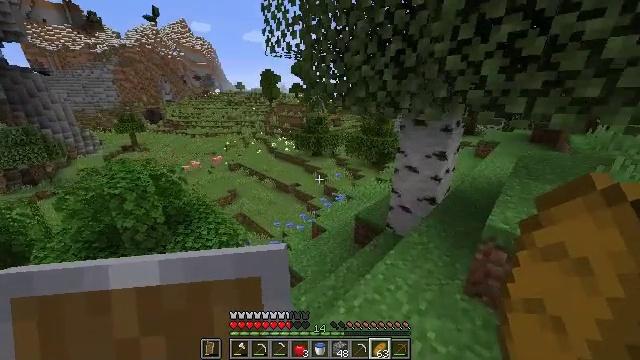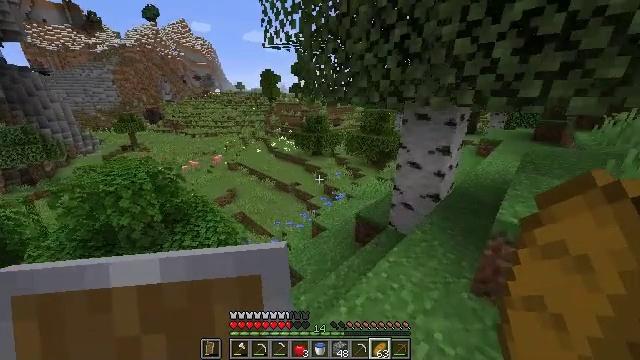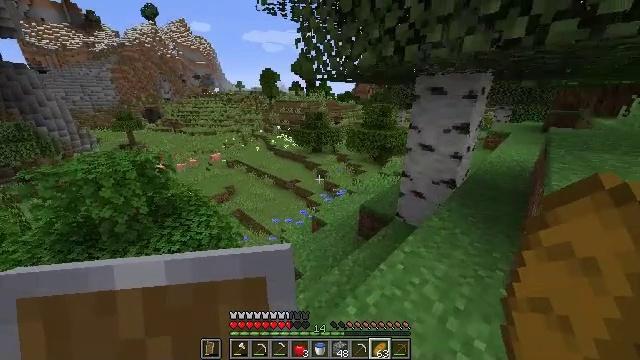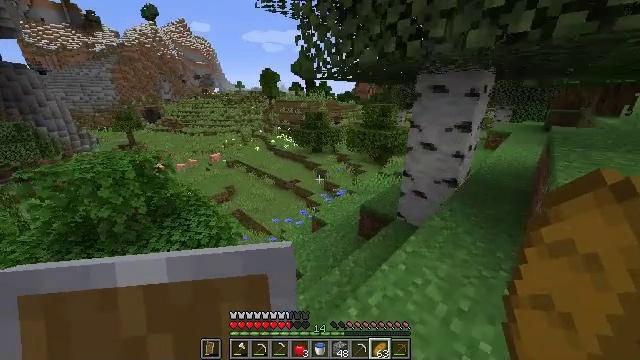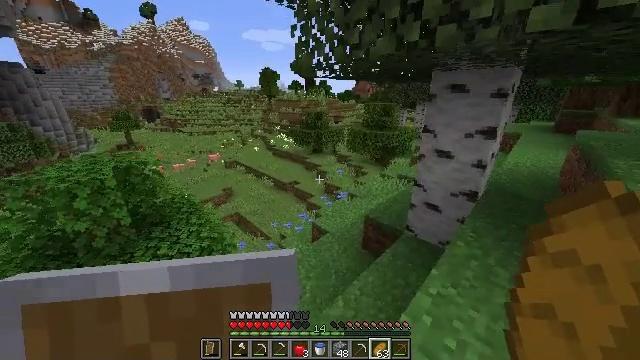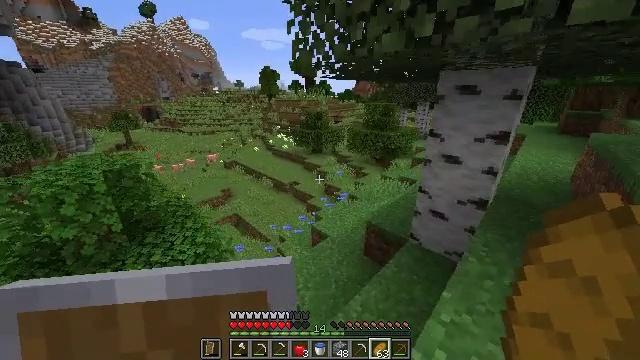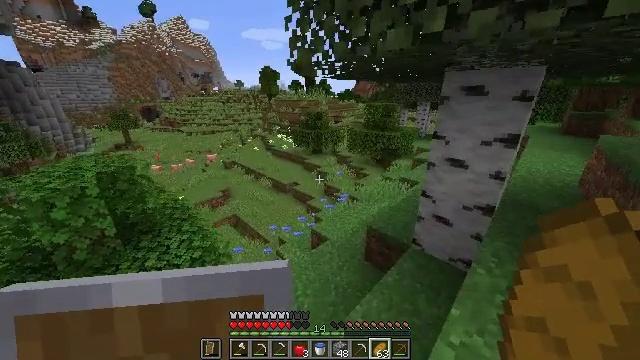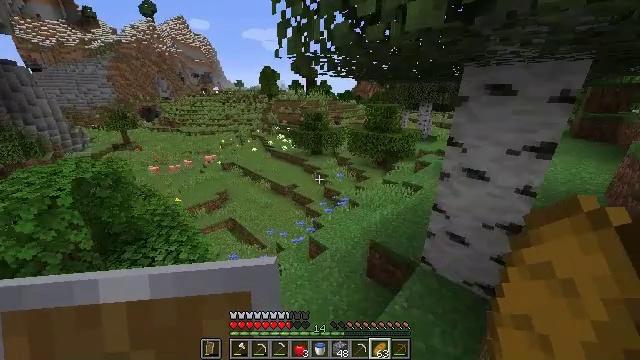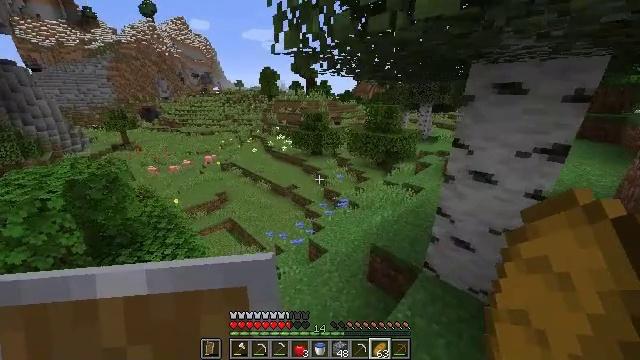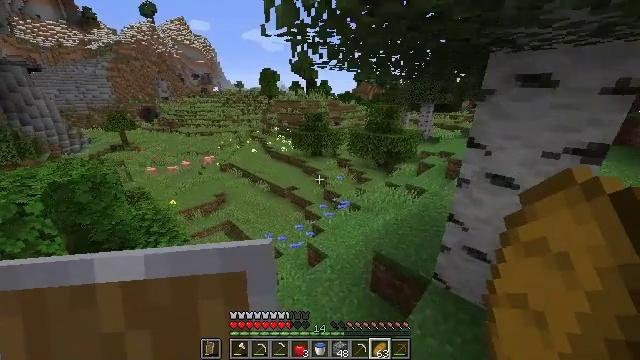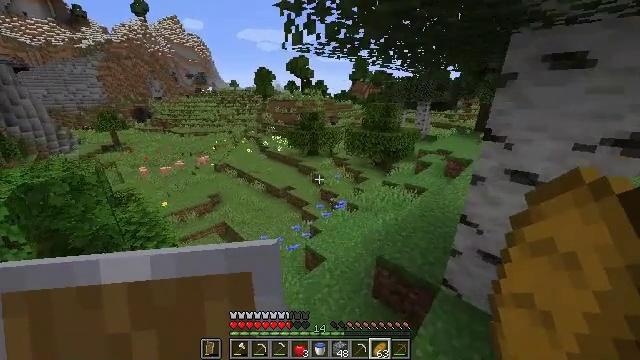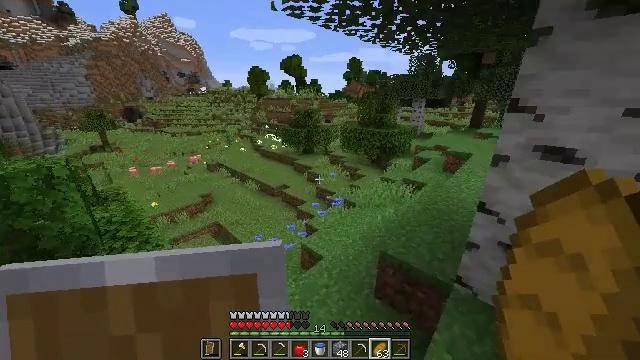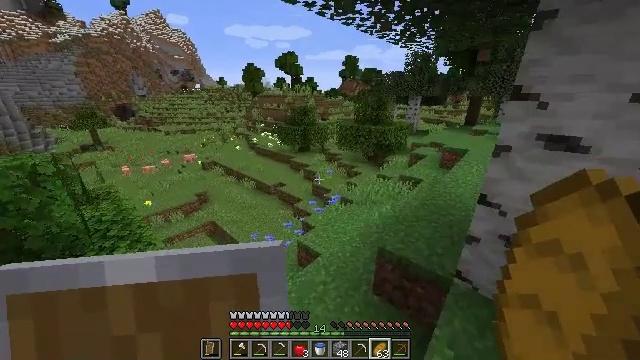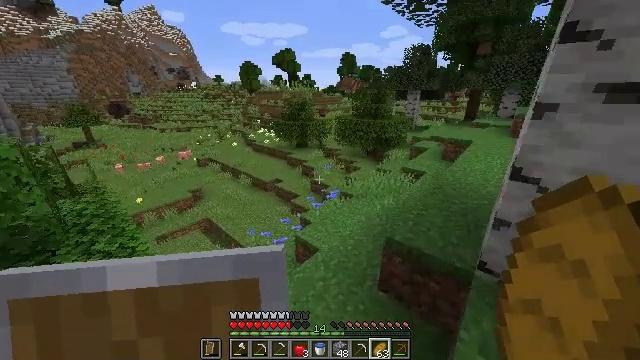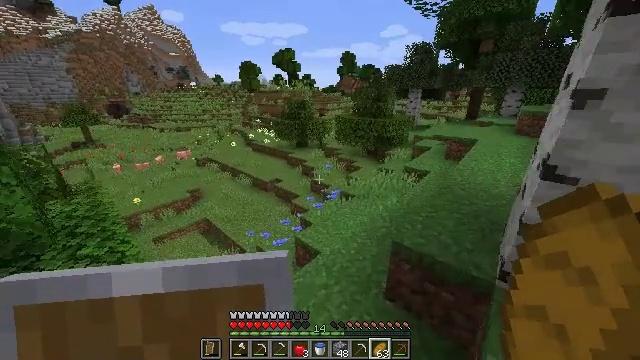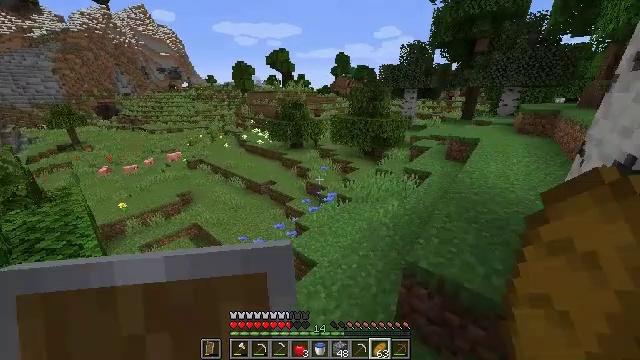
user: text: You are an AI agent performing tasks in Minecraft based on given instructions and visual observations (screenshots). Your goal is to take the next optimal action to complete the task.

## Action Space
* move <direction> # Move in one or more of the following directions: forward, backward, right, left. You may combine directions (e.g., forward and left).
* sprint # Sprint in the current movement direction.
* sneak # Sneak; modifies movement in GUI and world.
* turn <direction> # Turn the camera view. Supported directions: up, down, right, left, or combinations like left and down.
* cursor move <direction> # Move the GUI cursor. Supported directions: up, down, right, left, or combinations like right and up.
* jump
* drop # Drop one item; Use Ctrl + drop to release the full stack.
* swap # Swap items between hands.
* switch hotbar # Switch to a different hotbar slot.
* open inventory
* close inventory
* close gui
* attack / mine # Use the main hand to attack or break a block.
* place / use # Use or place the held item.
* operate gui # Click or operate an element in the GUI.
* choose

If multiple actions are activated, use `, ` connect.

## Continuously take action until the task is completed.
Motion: motion action
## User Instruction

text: Collect a hay block for crafting.
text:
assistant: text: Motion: move forward, sprint
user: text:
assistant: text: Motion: move forward, sprint
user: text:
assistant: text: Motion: move forward, sprint
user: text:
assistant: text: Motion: move forward, sprint
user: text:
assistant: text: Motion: move forward, sprint
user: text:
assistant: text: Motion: move forward, sprint
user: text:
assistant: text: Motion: move forward, sprint
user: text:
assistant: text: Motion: move forward, sprint
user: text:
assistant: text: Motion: move forward, sprint
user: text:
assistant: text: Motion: move forward, sprint, turn right
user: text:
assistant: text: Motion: move forward, sprint, turn right
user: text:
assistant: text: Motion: move forward, sprint, turn right
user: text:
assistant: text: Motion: move forward, sprint
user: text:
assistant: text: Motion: move forward, sprint
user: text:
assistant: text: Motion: move forward, sprint, turn right
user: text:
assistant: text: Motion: move forward, sprint
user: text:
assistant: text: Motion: move forward, sprint
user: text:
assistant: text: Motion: move forward, sprint, jump
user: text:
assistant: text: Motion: move forward, sprint, jump
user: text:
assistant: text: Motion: move forward, sprint, jump
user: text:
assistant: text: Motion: move forward, sprint, jump
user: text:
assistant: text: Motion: move forward, sprint, jump
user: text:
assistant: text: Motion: move forward, sprint, jump
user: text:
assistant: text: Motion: move forward, sprint, jump
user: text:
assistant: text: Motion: move forward, sprint, jump
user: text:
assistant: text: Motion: move forward, sprint, jump
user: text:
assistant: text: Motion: move forward, sprint, jump
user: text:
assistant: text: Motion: move forward, sprint, jump
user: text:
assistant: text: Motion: move forward, sprint, turn left and up, jump
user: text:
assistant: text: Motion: move forward, sprint, turn left and up, jump